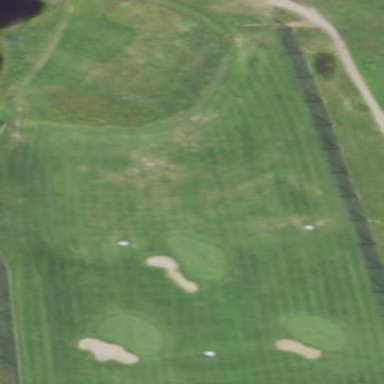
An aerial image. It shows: Grassy area designated for driving range golf.